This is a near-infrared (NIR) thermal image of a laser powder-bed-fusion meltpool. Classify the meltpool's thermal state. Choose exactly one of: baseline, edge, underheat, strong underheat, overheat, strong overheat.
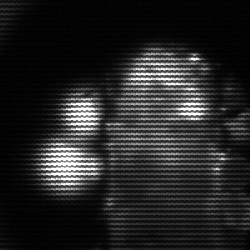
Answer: strong underheat